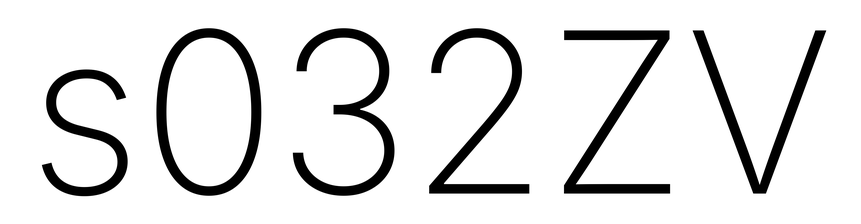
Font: Inter_ExtraLight